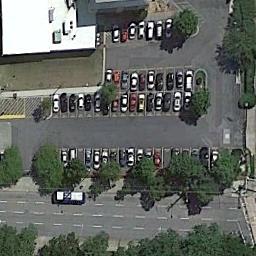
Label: parking_lot